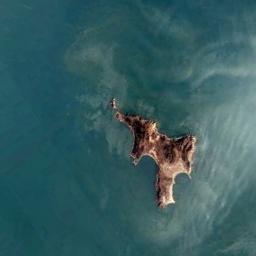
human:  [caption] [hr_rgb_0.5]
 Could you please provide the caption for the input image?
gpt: Irregularly shaped yellow-brown island surrounded by blue sea water .

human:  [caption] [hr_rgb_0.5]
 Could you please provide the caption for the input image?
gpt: The stone island is surrounded by light blue waters .

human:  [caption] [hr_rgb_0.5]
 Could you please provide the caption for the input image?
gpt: The island in the middle is bigger .

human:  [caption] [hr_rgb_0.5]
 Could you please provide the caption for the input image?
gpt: The land on the island is uneven .

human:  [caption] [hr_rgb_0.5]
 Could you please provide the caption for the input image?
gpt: The brown island is surrounded by green water .